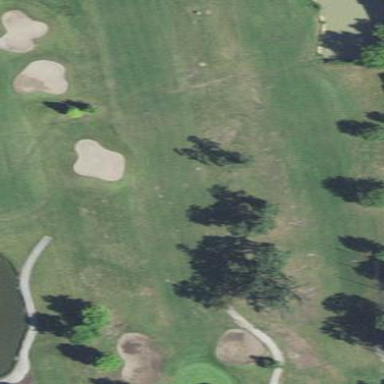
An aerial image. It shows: Well-maintained grassy golf fairway for the sport of golf.